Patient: sex M, age 37
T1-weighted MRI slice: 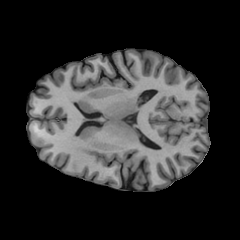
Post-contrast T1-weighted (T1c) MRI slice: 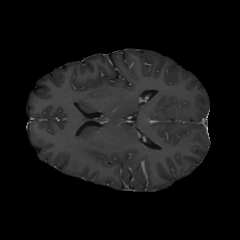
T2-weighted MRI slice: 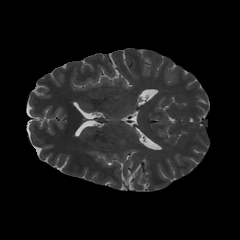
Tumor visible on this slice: no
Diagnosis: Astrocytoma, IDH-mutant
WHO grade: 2